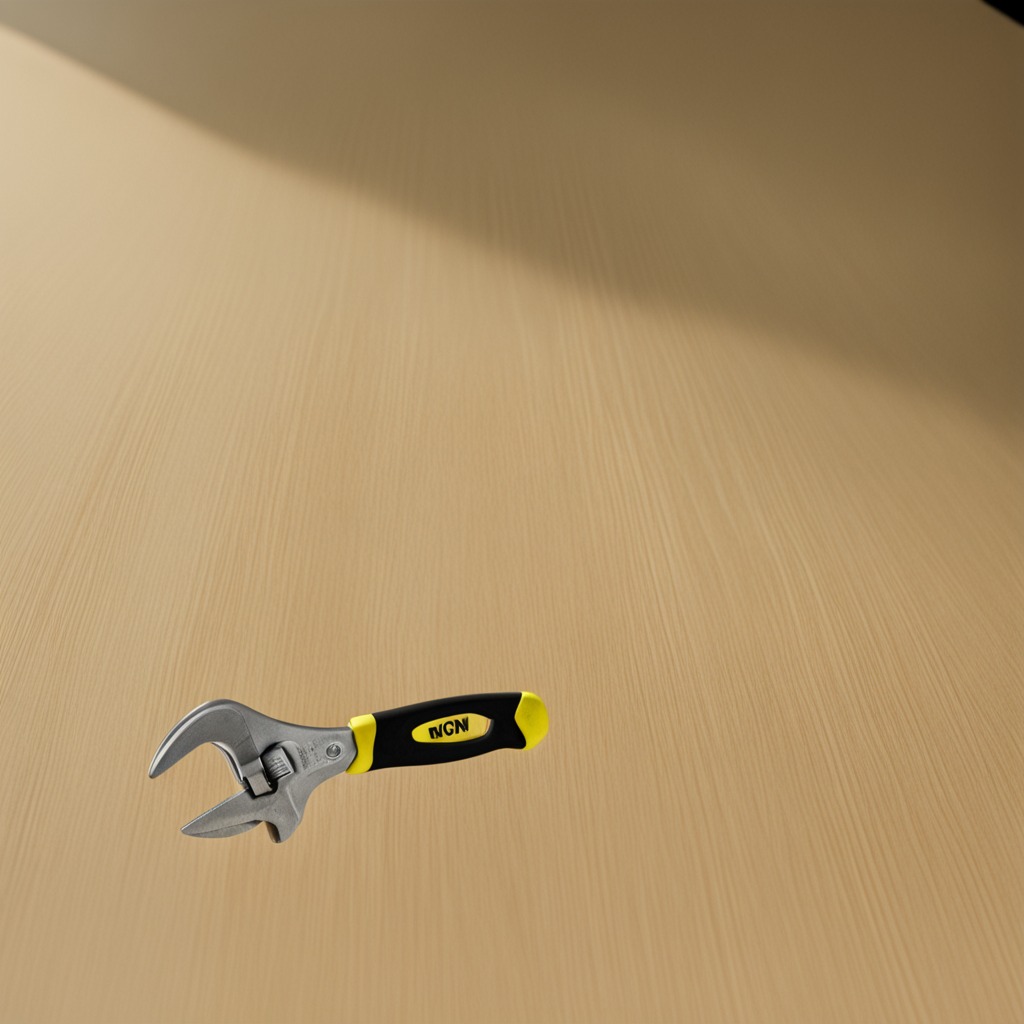
A wrench is lying on the plywood surface in a paint workshop.